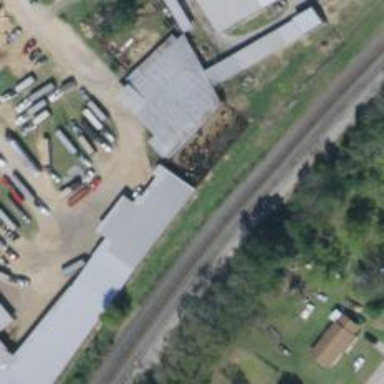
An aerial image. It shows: Rail spur service.